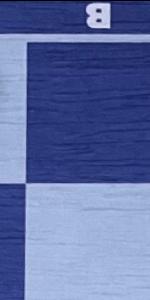
Label: Empty